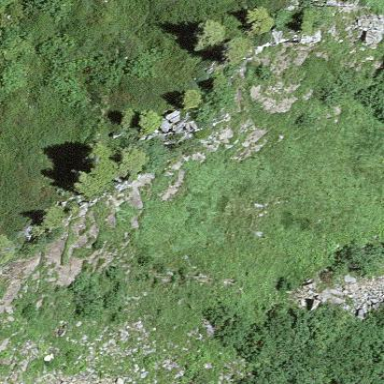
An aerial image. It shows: Landscape of bare rock.